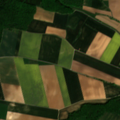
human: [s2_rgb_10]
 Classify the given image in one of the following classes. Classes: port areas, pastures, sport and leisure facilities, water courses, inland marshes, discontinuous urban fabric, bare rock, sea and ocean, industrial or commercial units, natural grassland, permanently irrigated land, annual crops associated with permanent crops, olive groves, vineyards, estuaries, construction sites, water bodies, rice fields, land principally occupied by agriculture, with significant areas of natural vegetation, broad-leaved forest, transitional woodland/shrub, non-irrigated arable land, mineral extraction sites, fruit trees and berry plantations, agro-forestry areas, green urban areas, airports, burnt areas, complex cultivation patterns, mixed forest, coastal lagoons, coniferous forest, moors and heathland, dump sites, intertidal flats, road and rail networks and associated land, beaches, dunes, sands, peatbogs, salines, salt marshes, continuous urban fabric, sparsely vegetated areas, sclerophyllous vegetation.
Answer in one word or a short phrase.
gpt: non-irrigated arable land, land principally occupied by agriculture, with significant areas of natural vegetation, broad-leaved forest